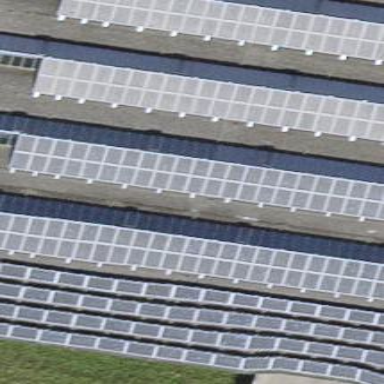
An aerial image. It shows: Solar power generator using photovoltaic method with solar photovoltaic panel types.